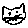
Label: cat